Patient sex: F
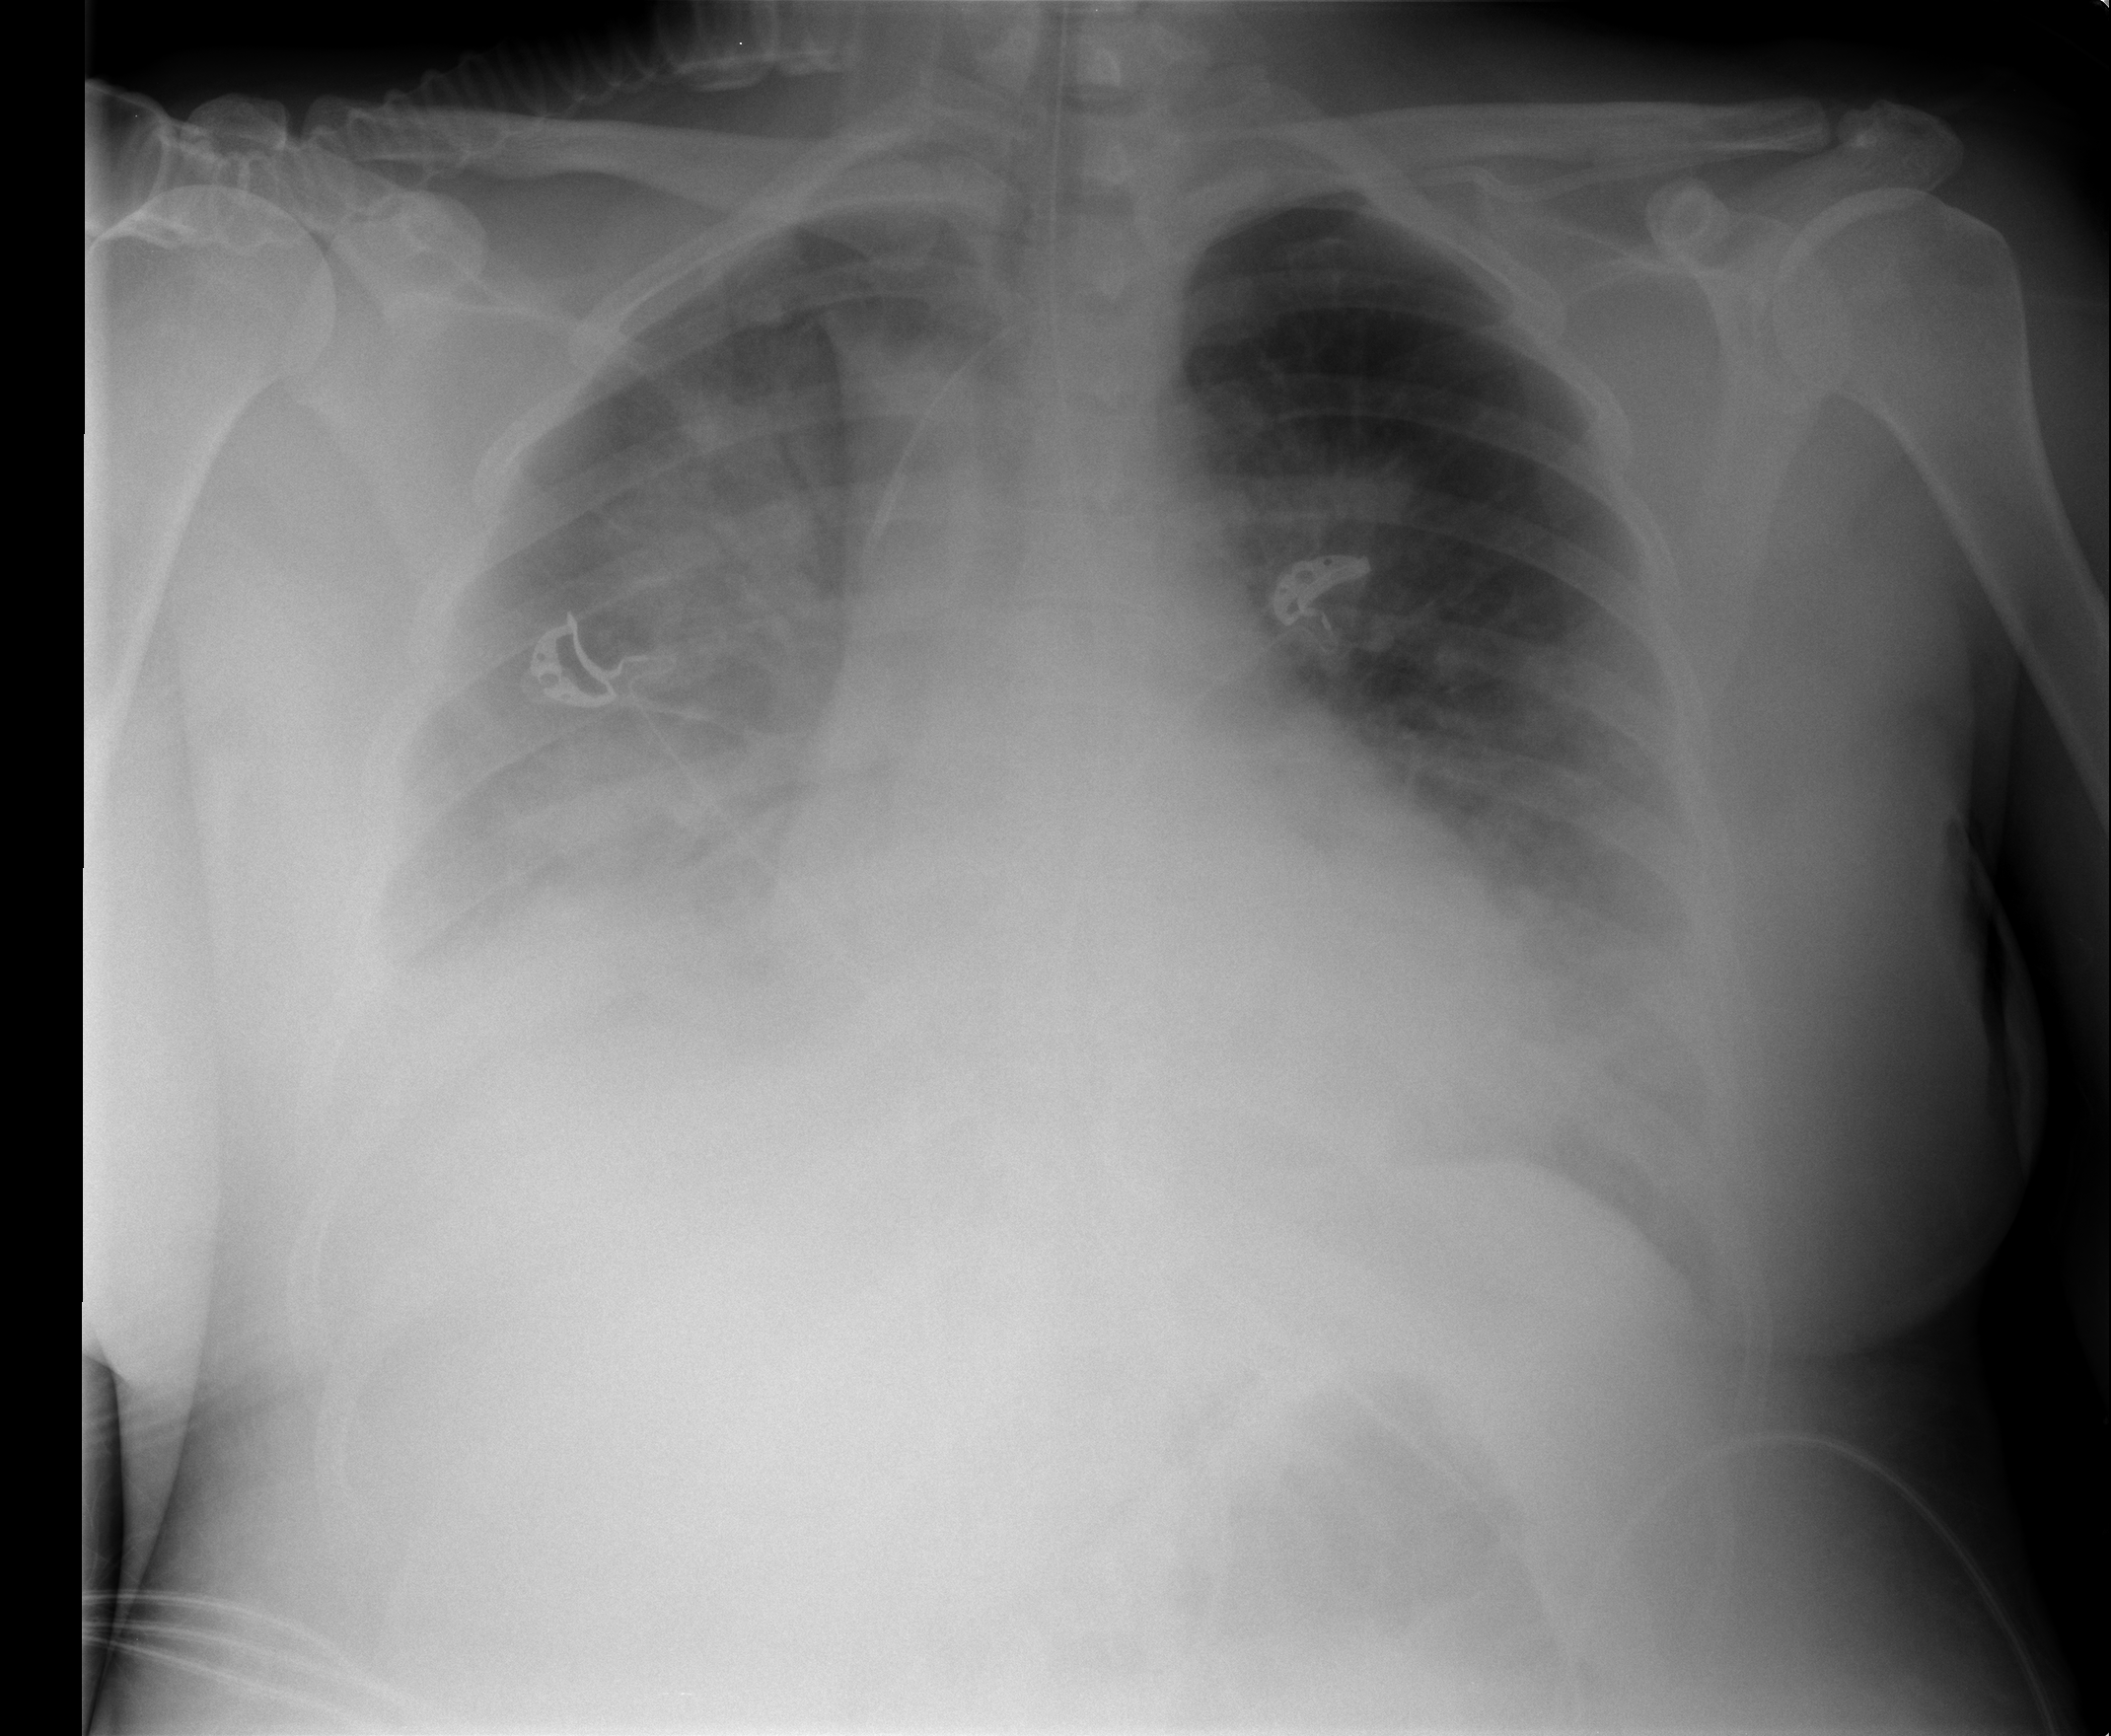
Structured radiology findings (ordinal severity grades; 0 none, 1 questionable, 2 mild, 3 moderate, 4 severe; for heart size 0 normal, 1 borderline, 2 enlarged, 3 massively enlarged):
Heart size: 2
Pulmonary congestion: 2
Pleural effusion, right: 3
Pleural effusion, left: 2
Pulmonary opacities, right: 3
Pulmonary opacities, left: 3
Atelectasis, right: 2
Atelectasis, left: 2